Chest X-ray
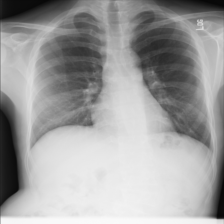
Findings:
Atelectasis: negative
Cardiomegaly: negative
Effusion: negative
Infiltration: negative
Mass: negative
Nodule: negative
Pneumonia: negative
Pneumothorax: negative
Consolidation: negative
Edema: negative
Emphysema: negative
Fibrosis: negative
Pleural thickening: negative
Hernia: negative